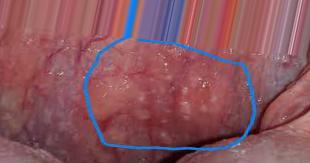
Condition: Mouth Ulcer